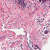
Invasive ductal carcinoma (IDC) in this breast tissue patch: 1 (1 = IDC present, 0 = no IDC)